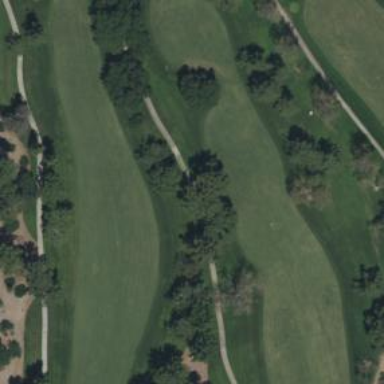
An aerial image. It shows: Grassy area designated as golf fairway.